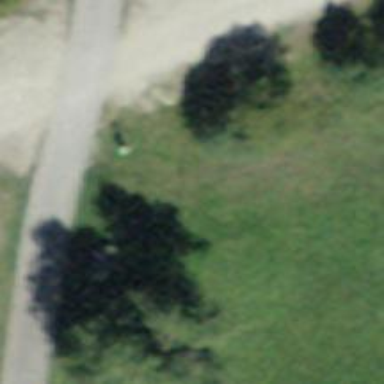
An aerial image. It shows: Bench for seating.